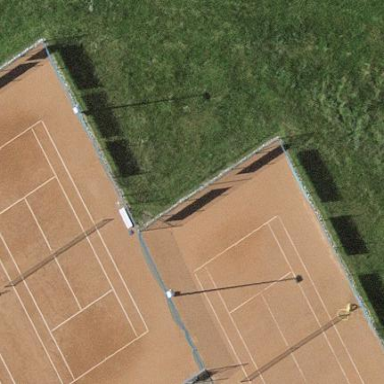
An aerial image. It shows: Clay tennis court in leisure land pitch.